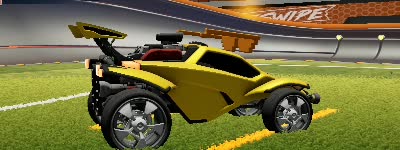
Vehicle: octane